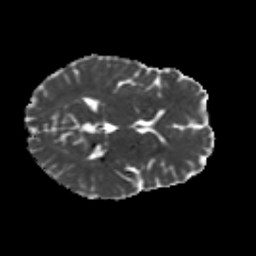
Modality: MD
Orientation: axial
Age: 43
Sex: male
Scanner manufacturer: siemens
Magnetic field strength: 3 T
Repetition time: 8.6 s
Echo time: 0.095 s